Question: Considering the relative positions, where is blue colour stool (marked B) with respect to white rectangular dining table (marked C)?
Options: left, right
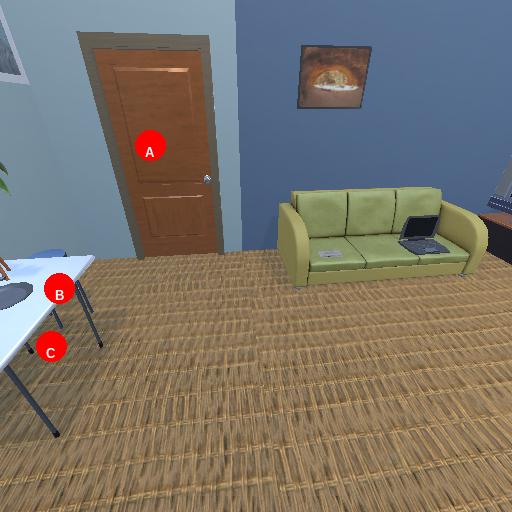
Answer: left